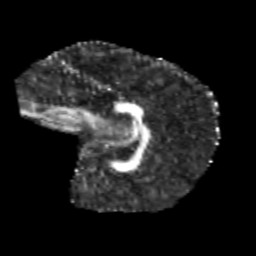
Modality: FA
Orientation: sagittal
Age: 11
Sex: male
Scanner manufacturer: siemens
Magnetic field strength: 3 T
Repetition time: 3.8 s
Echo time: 0.07 s